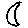
Label: moon